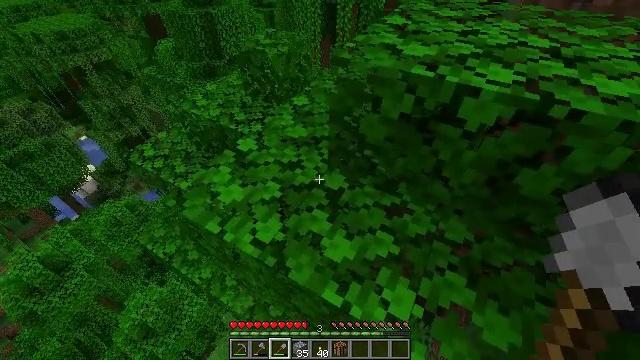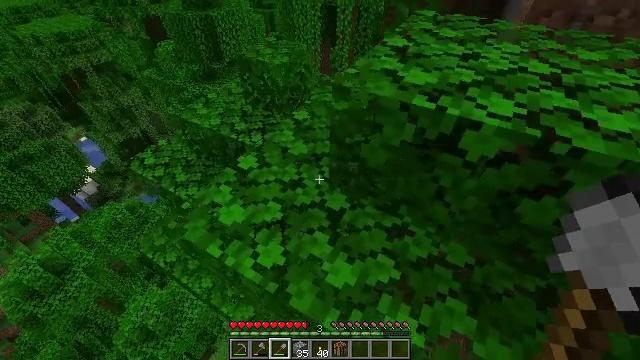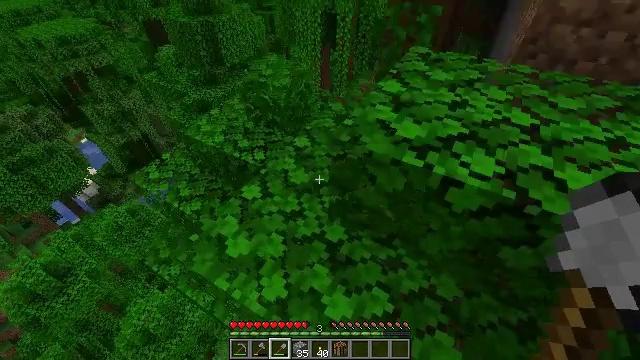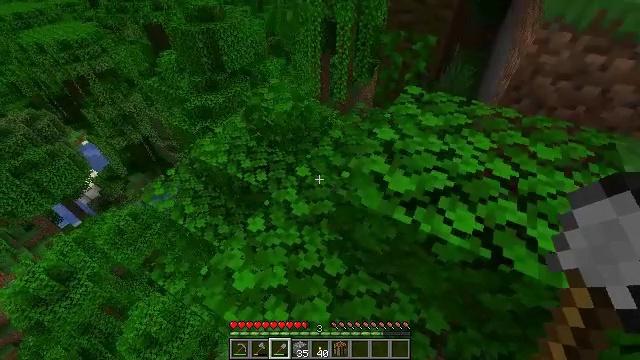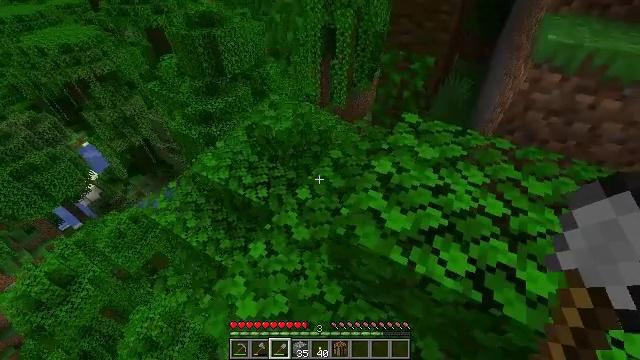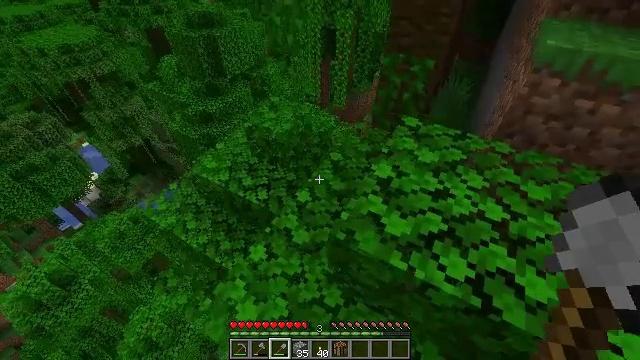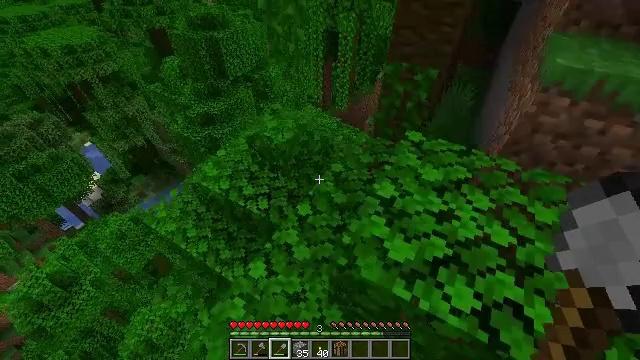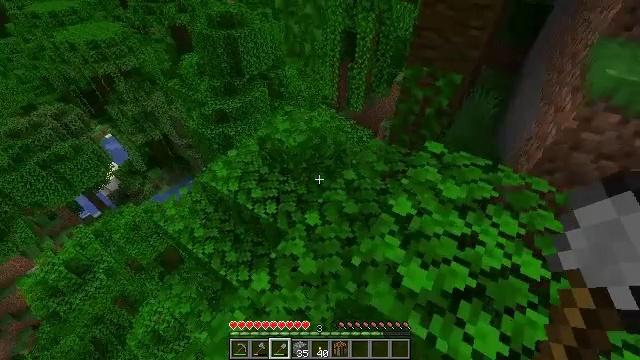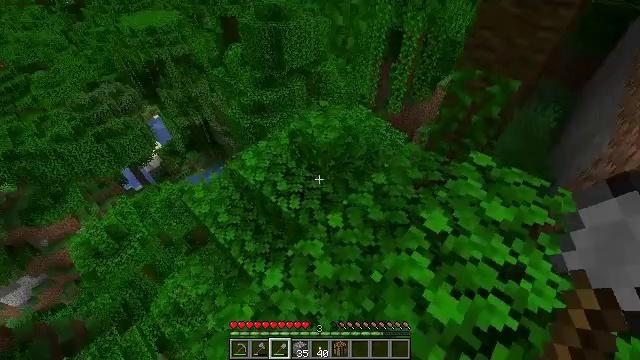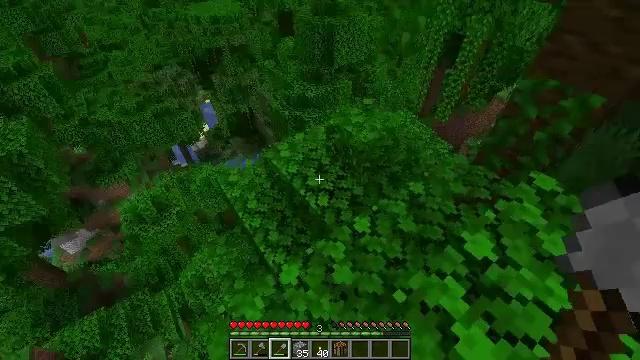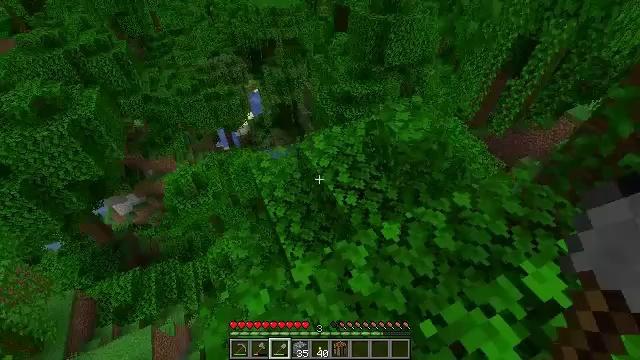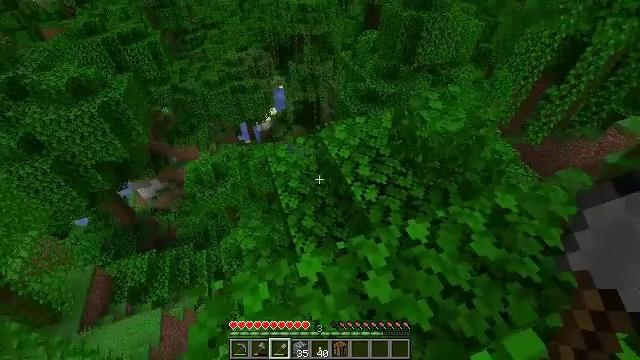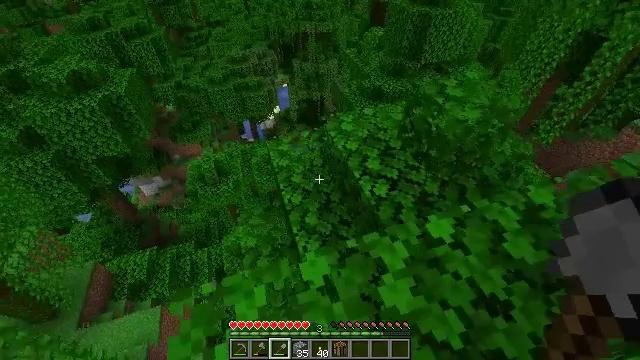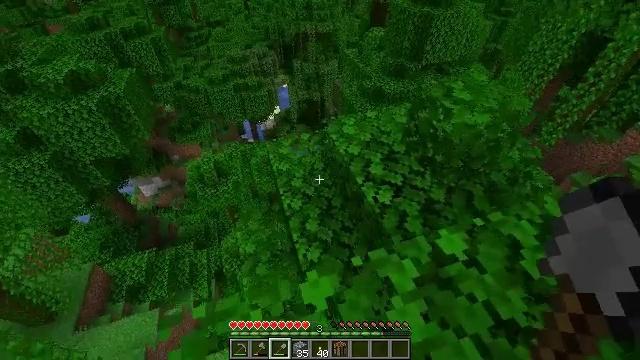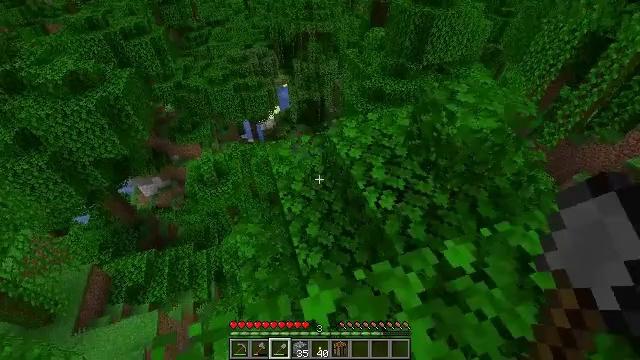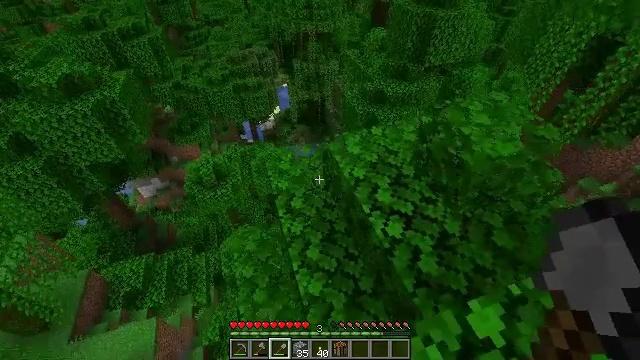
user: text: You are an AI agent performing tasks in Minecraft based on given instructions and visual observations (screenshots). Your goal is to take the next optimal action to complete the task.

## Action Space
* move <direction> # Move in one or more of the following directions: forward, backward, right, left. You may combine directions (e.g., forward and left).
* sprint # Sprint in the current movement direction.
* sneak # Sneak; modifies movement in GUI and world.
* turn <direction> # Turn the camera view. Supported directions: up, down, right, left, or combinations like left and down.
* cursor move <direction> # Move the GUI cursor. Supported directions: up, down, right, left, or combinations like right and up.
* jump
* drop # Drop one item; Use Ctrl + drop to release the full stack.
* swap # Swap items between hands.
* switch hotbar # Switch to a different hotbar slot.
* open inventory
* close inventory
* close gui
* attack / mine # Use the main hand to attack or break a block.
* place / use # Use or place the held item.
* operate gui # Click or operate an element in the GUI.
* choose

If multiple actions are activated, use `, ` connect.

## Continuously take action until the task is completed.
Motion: motion action
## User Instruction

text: Attack the melon to collect it.
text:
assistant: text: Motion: move forward, jump
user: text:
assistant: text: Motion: move forward, jump
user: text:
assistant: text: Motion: move forward, jump
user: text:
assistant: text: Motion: move forward, jump
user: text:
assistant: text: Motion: move forward, jump
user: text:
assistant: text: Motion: move forward
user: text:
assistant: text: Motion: move forward, turn left
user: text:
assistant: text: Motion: move forward, turn left
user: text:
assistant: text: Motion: move forward, turn left
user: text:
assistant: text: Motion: move forward, turn left
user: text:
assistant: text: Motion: move forward, turn left
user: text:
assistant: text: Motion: move forward
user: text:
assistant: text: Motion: move forward
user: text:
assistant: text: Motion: move forward
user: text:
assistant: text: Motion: move forward
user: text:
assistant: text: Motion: move forward
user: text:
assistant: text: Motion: move forward, turn right
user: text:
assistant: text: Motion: move forward, turn right
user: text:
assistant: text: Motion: move forward, turn right
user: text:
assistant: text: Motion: move forward
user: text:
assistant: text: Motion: move forward
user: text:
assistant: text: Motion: move forward, turn left and down
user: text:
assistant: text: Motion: move forward, turn left and down
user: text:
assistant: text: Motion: turn left and down
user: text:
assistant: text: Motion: turn down
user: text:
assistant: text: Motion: no_op
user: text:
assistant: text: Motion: no_op
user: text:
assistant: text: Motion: no_op
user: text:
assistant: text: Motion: turn left
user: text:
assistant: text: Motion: turn left